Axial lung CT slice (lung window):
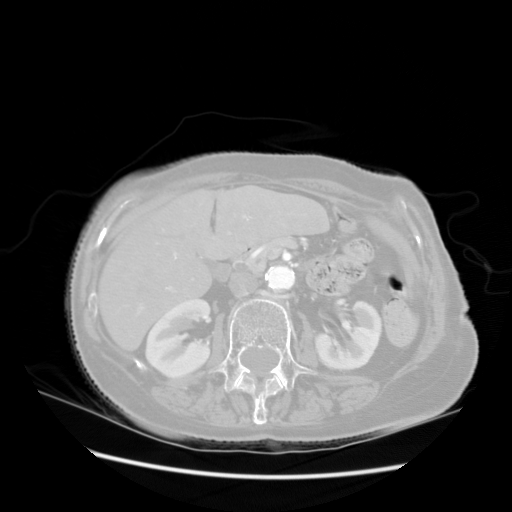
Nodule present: no